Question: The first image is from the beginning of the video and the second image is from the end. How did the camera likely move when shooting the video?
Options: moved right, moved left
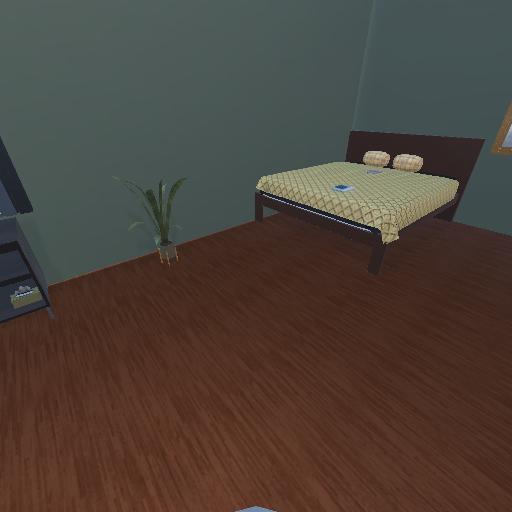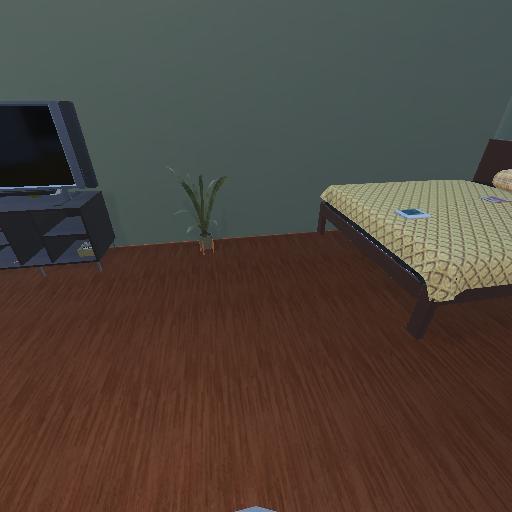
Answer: moved right